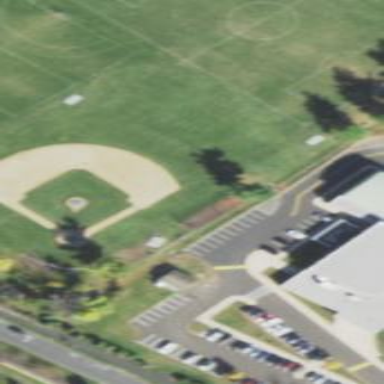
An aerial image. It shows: Baseball infield on pitch designated for leisure land.